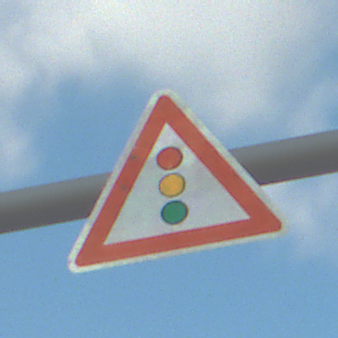
Verkehrszeichen: Lichtzeichenanlage
Umgebung: Outdoor, RoadRail
Tageszeit: MorningAfternoon
Wetter: PartlyCloudy
Licht: Natural
Jahreszeit: NotSpecified
Kontrast: HighContrast